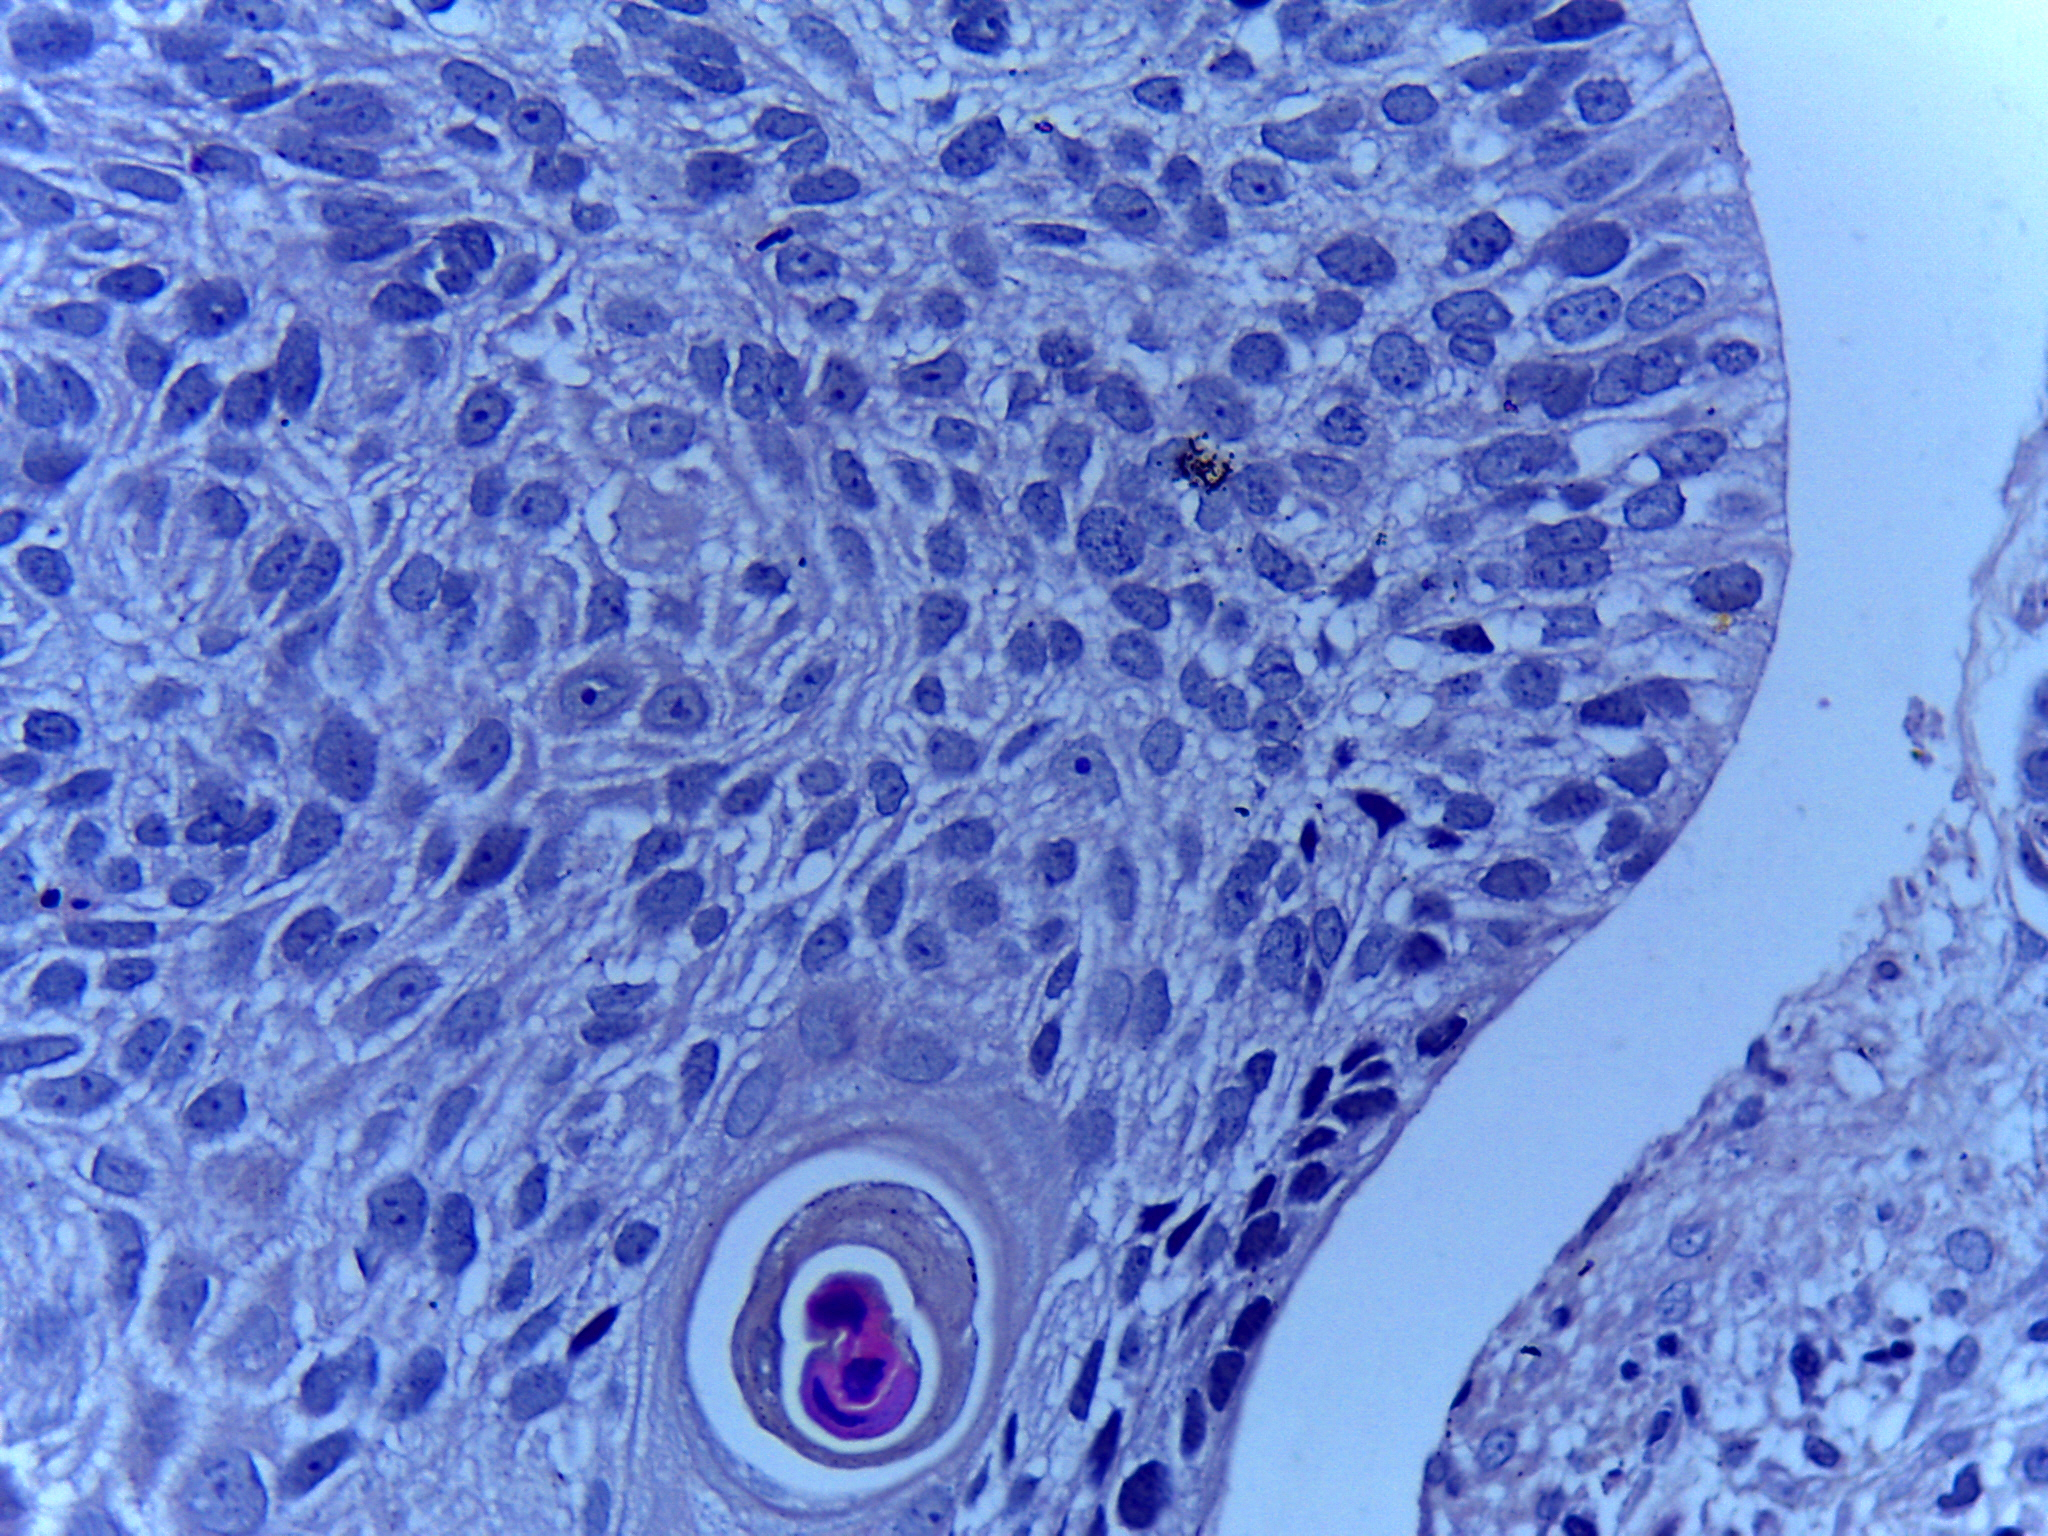
Diagnosis: OSCC